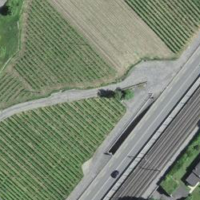
EUNIS habitat code: 40
Species observed at this site:
Orobanche hederae
Echium vulgare